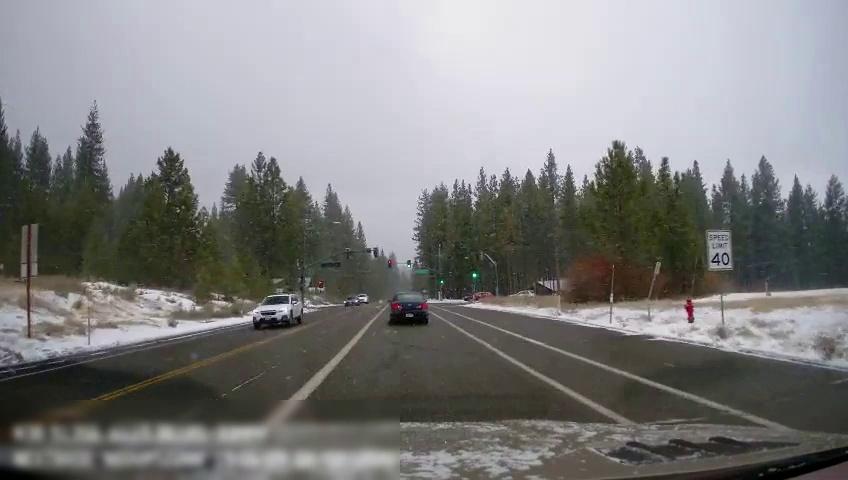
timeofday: Day
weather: Snowy
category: Drivable Space
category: Vehicles | SUV
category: Vehicles | SUV
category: Vehicles | Car
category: Vehicles | SUV
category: Vehicles | SUV
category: Vehicles | Car
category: Lanes | Opposite Lane
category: Lanes | Opposite Lane
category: Lanes | Opposite Lane
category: Lanes | Opposite Lane
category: Lanes | Current Lane
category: Lanes | Current Lane
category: Lanes | Alternate Lane
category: Traffic | Signs
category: Traffic | Signs
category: Traffic | Lights